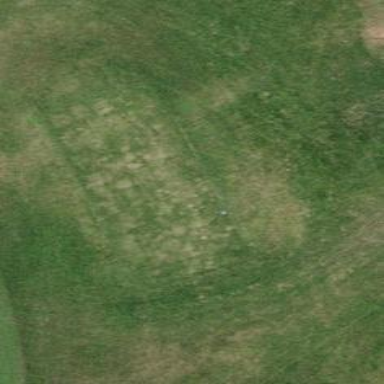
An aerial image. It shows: Grass area designated as golf tee.